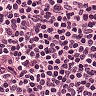
Metastatic tissue present: no